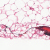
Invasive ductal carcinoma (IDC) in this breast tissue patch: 0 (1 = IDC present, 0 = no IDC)